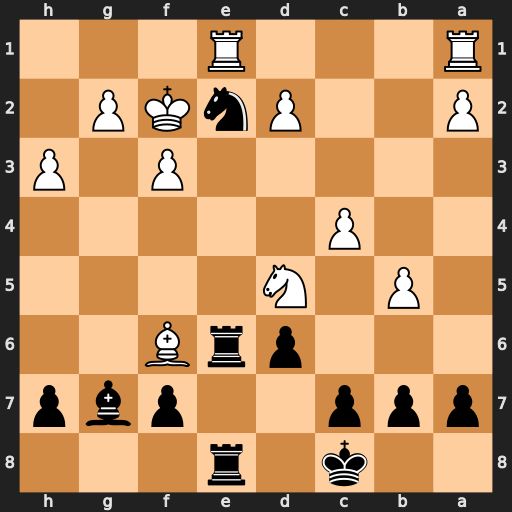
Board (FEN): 2k1r3/ppp2pbp/3prB2/1P1N4/2P5/5P1P/P2PnKP1/R3R3
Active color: b
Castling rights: -
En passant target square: -
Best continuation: Rxf6 Nxf6 Bxf6